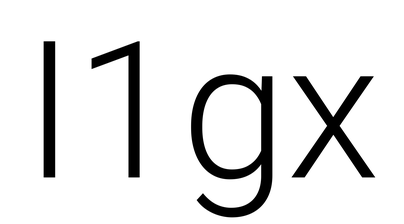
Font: Roboto_Light